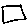
Label: square